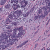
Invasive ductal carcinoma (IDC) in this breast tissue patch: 0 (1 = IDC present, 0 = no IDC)